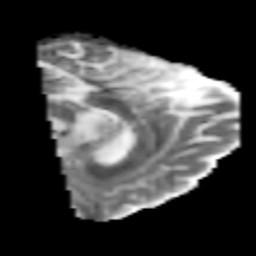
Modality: MD
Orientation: sagittal
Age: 39
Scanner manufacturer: philips
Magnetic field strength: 3 T
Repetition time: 7.768 s
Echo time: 0.1224 s